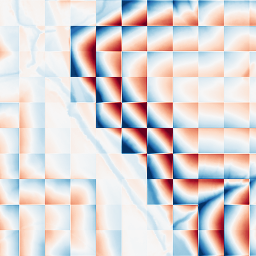
Category: wavelet
Decomposition family: wavelet_dwt
Decomposition parameters: wavelet: haar
level: 5
Upsampling method: cubic_catmull_rom
Upsampling parameters: scale: 2
Upsampling scale: 2